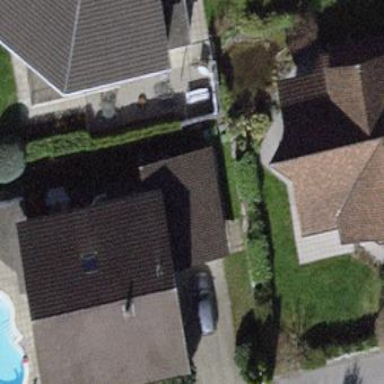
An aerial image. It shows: Garage building.